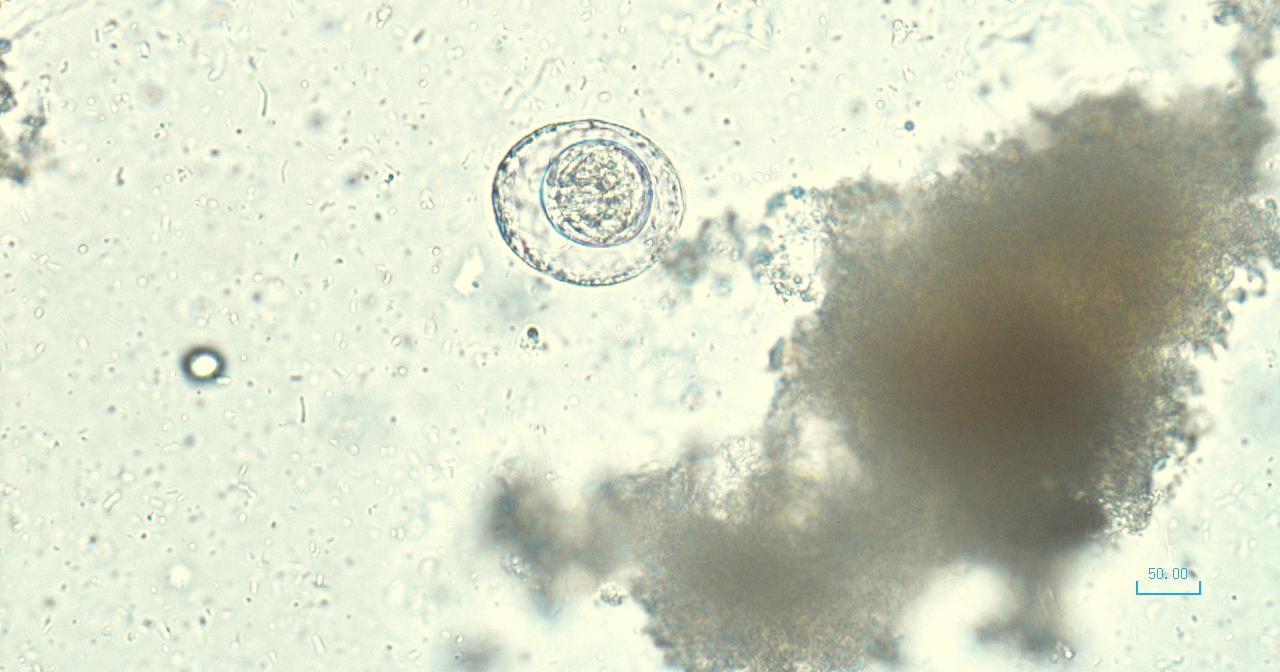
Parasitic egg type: Hymenolepis nana